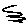
Label: zigzag